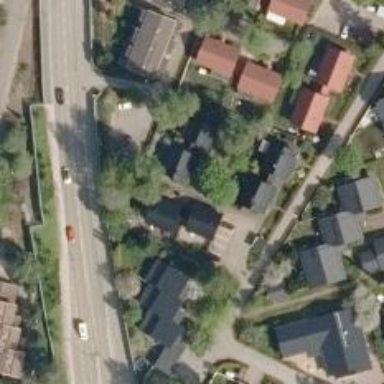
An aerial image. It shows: Footway along the road.